You are looking at the short-time Fourier spectrogram of a bearing's acceleration signal. What is the most likely bearing condition (normal, inner_race, outer_race, ball)?
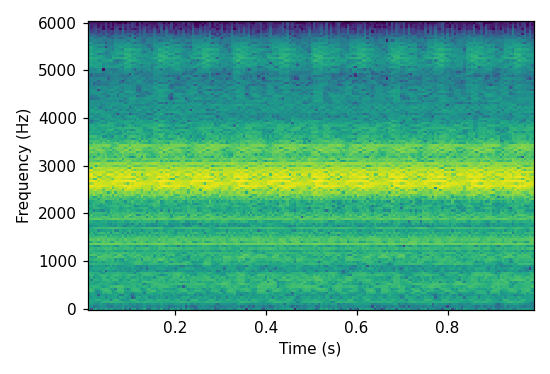
Answer: outer_race